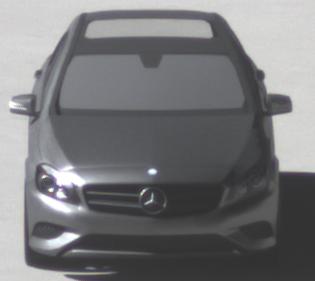
Make: Mercedes-Benz
Model: A 180
Detailed model: A-Class (176)
Model produced from: 2012/09
Model produced until: 2015/07
Doors: 5
Color: gray
Road condition: dry road
Daytime: morning or afternoon
Contrast: high contrast